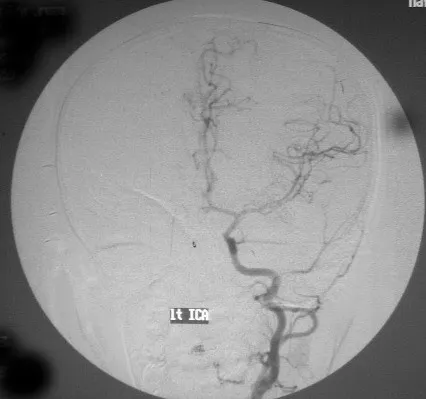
Left carotid angiogram shows normal anatomy of left carotid and middle cerebral arteries.
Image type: radiology (x_ray)